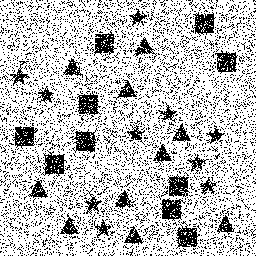
Squares: 10
Triangles: 10
Stars: 10
Total shapes: 30